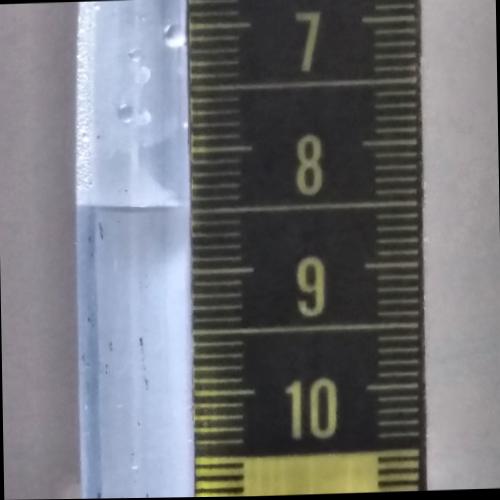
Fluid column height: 8.5 cm